Question: Count the number of objects in the diagram.
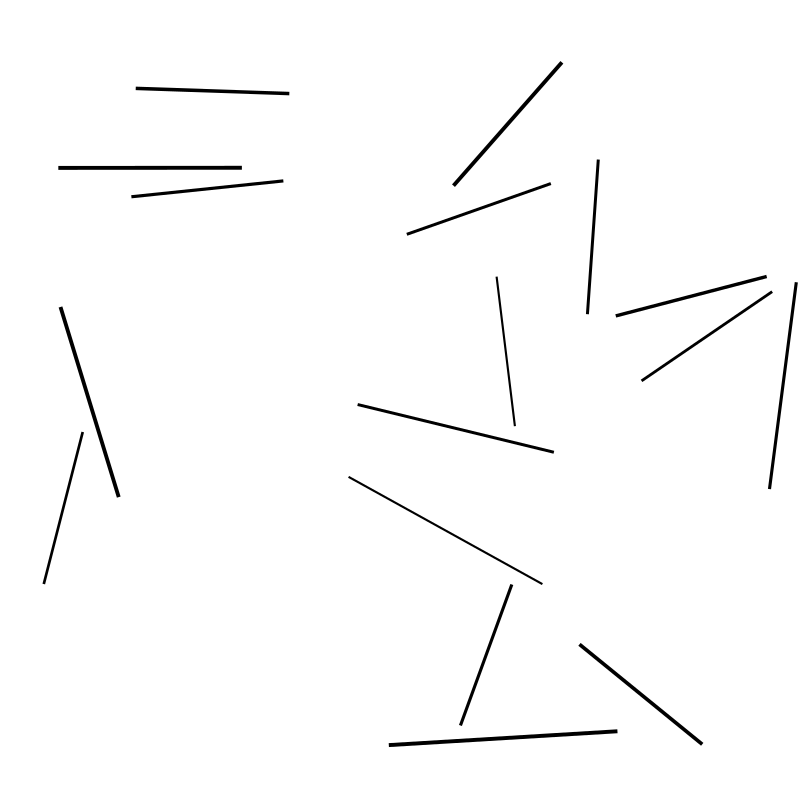
Answer: 17